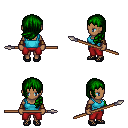
a pixel art fantasy rpg character, female body template, human, dark skin, teal pirate shirt, red pants, green left-swept hairstyle, leather bracers, ghillies, spear, four views (front, back, left, right), 2x2 character sprite sheet, small pixel art, hard edges, no anti-aliasing